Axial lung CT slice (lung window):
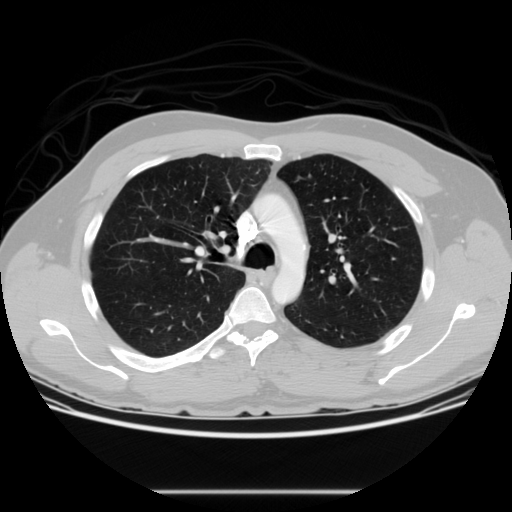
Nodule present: no